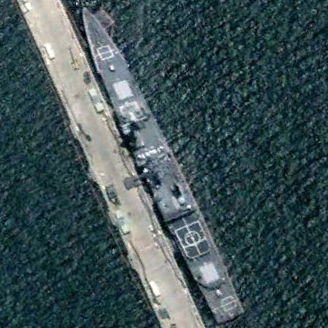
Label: cruiser